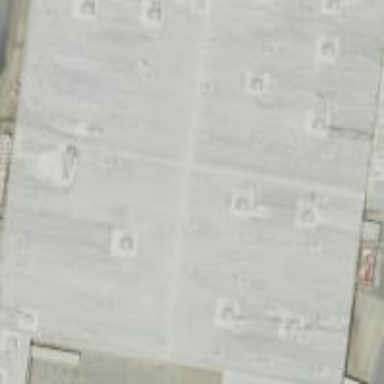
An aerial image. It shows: Wholesale shop building.